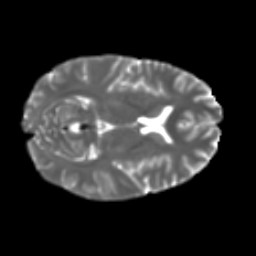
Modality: T2w
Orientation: axial
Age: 37
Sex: female
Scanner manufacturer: ge
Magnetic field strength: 3 T
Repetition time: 7.8 s
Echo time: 0.0607 s